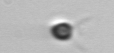
Label: Pyramimonas